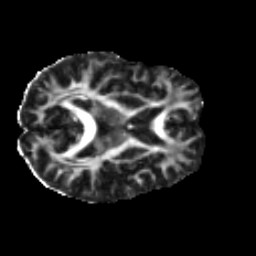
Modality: FA
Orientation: axial
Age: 62
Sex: female
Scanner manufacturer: ge
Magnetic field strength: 3 T
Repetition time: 7.8 s
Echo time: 0.0606 s